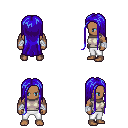
a pixel art fantasy rpg character, male body template, human, dark skin, white sleeveless shirt, white pants, blue extra-long hairstyle, white cloth bandages, four views (front, back, left, right), 2x2 character sprite sheet, small pixel art, hard edges, no anti-aliasing